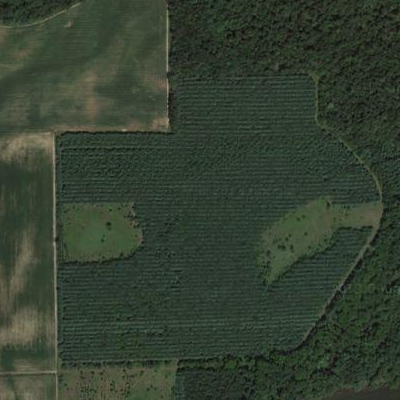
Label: Forest